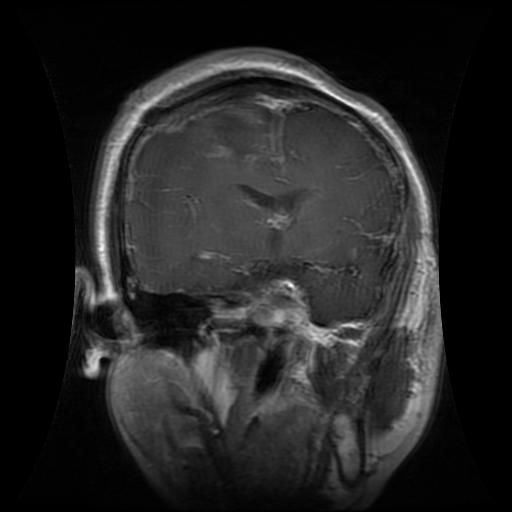
Label: glioma